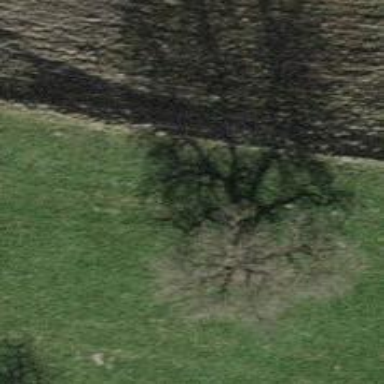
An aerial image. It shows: Beautiful tree in nature.